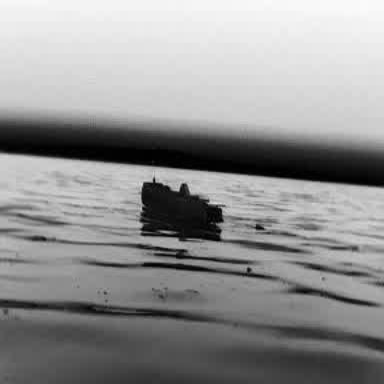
There is a container_ship in the infrared image.